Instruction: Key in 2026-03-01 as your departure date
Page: home
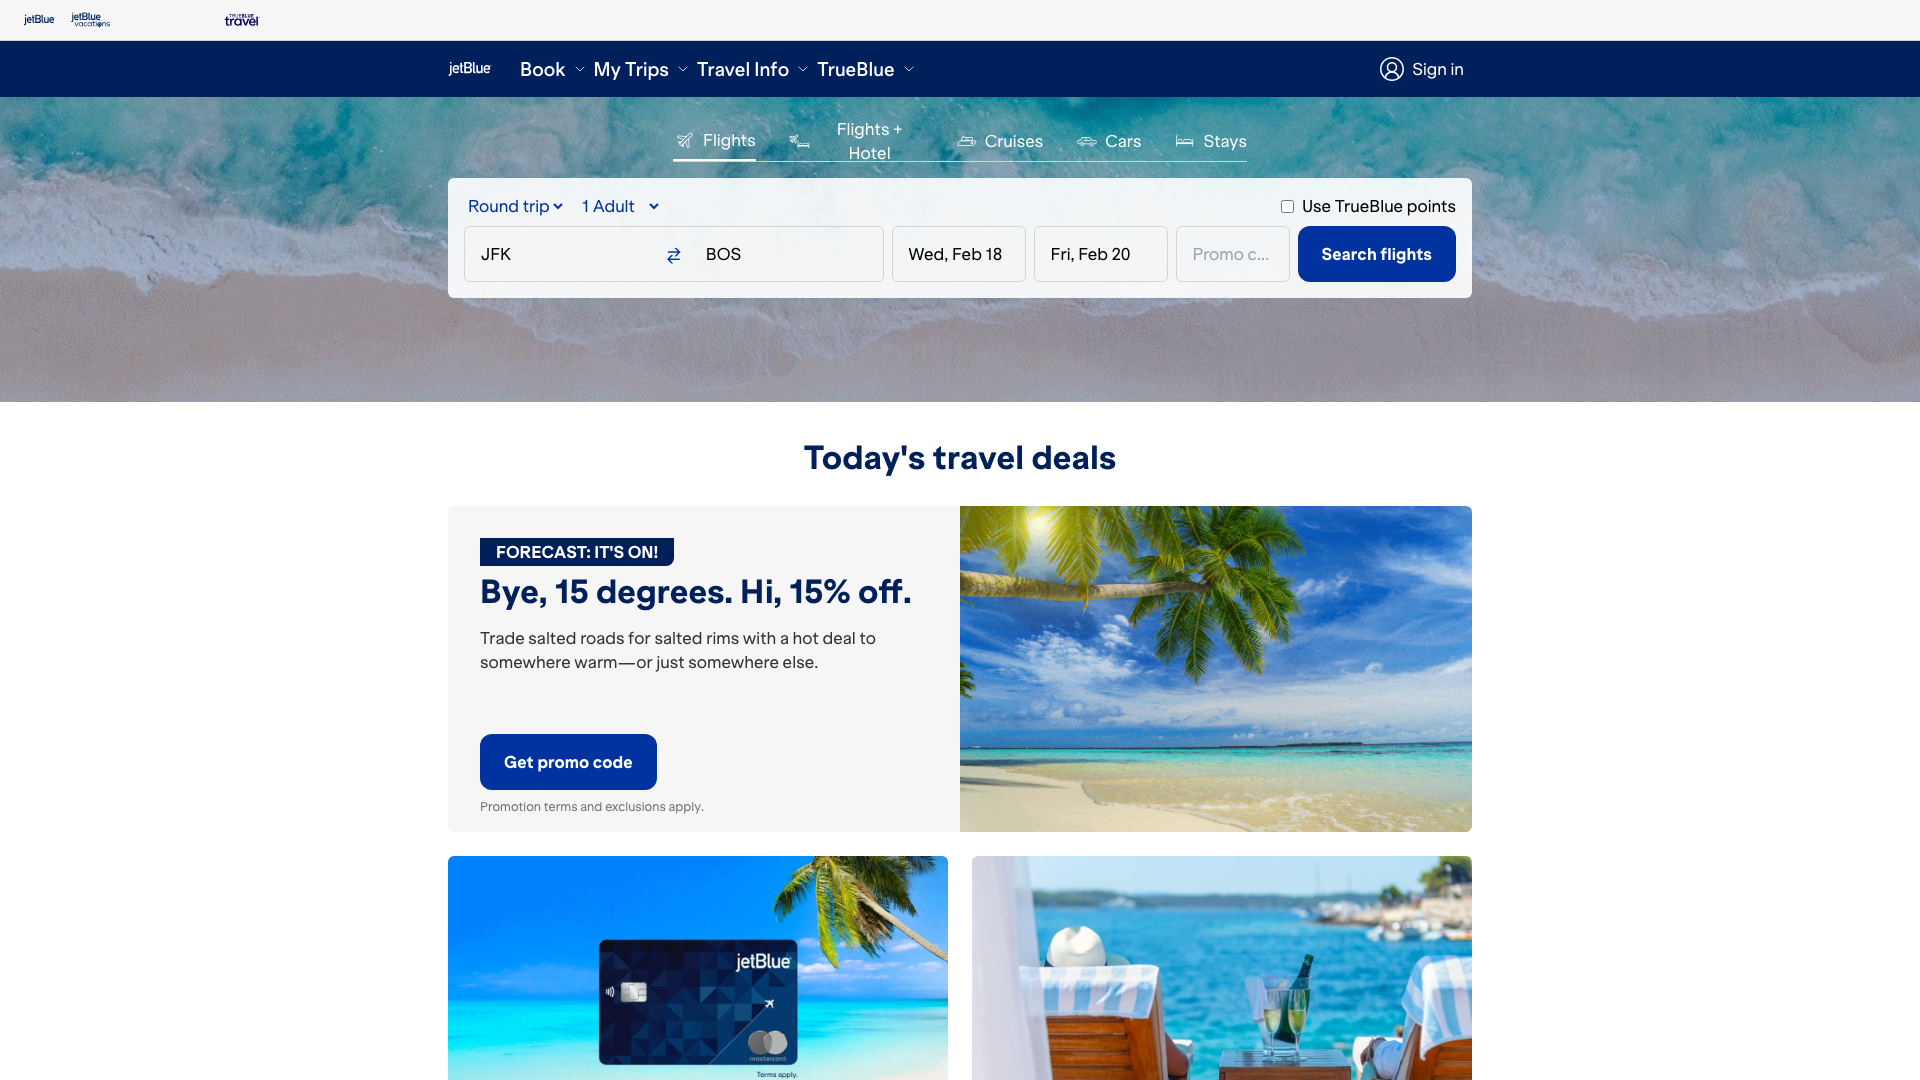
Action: type